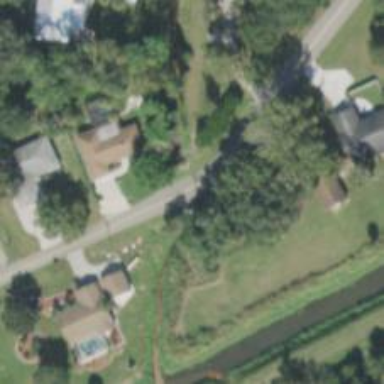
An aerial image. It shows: Residential road with bridge.